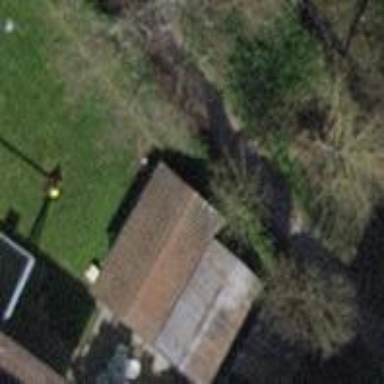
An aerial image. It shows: Shed.